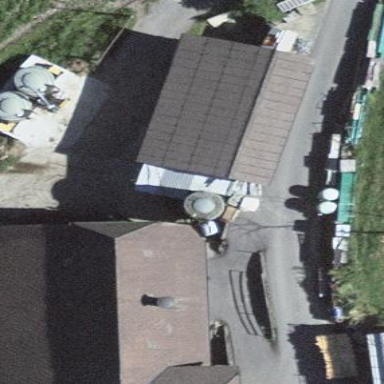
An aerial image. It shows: Shed building.